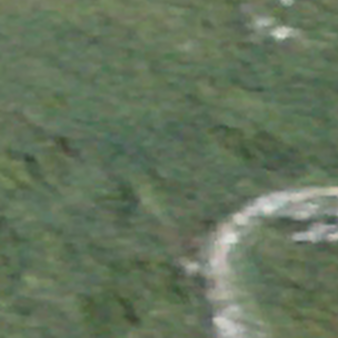
Label: other